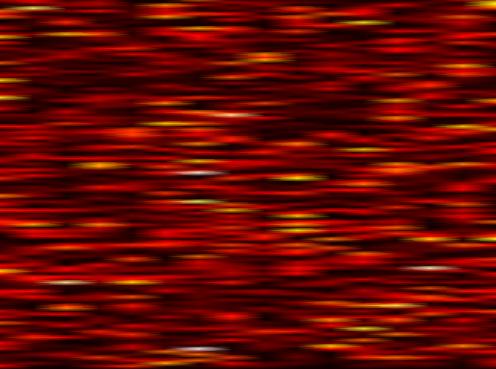
Label: WOLA